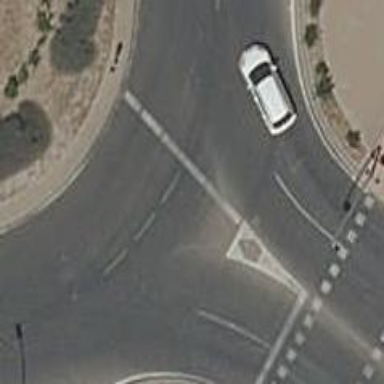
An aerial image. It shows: Road with traffic signals controlling the flow of traffic.